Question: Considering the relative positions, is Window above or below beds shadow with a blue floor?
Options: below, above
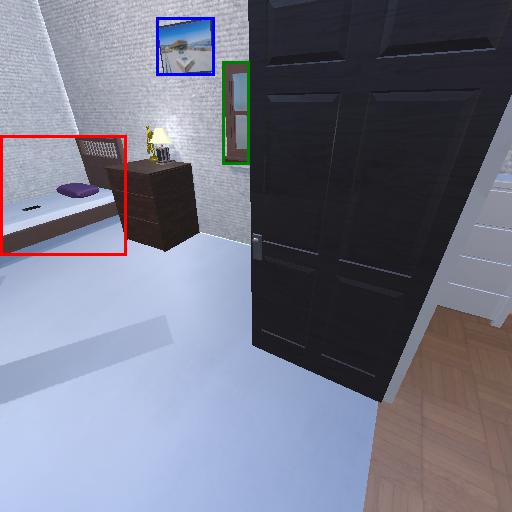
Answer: below